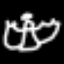
Label: angel